Field crop: maize
Growth stage: 1
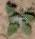
Species: chenopodium